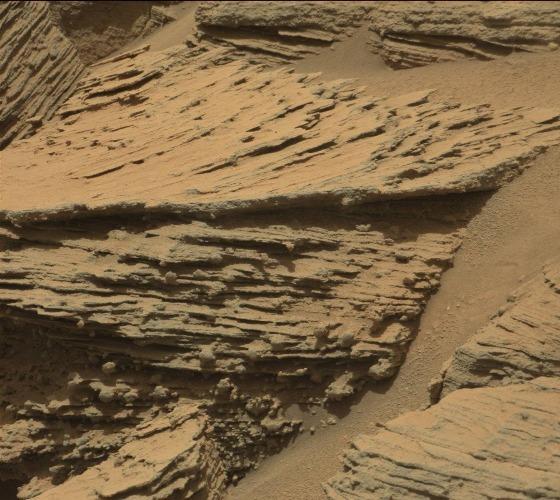
Terrain classes present: Bedrock, Gravel / Sand / Soil, Shadow